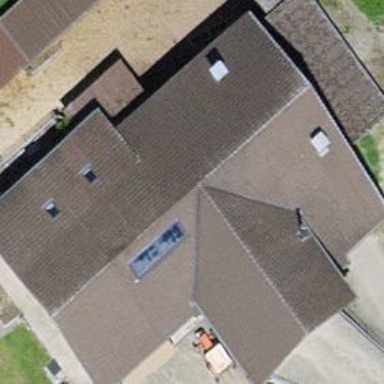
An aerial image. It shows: Farm building.